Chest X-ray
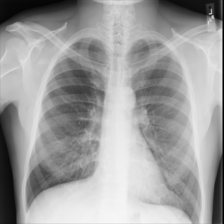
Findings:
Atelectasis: negative
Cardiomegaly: negative
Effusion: negative
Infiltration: negative
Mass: negative
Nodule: negative
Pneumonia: negative
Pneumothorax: negative
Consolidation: negative
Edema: negative
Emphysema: negative
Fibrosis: negative
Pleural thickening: negative
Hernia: negative